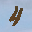
Label: 4